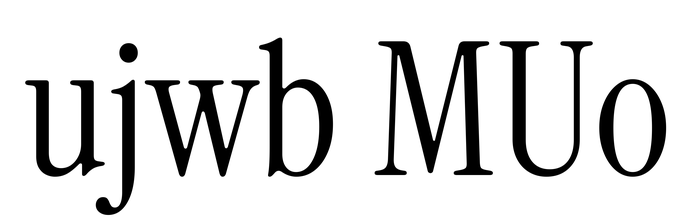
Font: InstrumentSerif-Regular